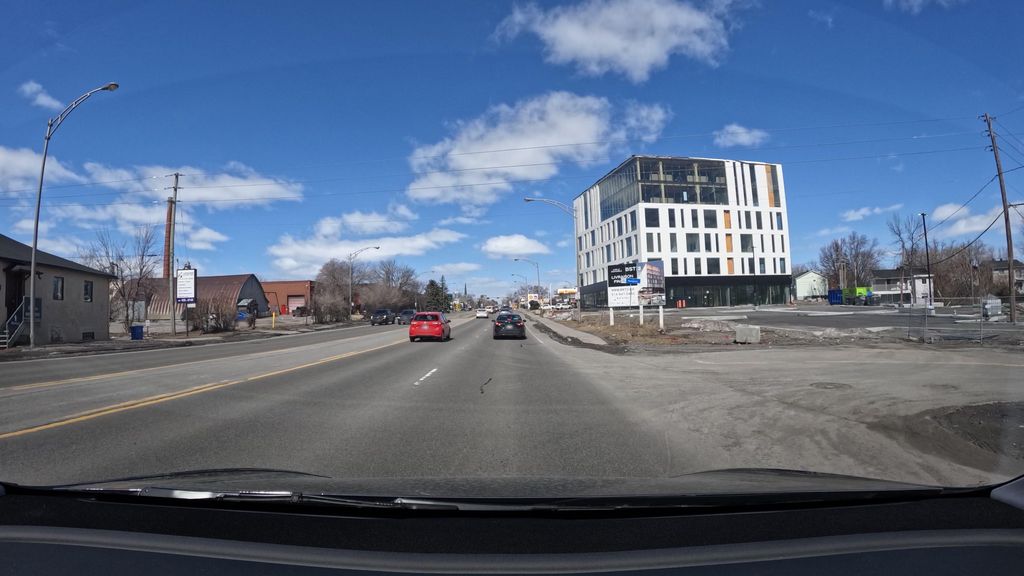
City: montreal